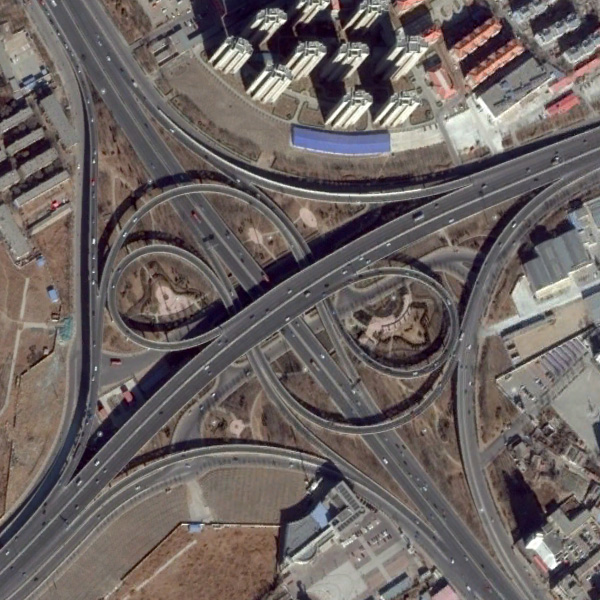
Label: Viaduct